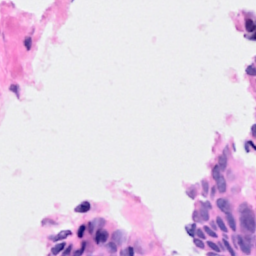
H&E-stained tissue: Breast